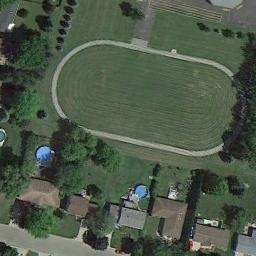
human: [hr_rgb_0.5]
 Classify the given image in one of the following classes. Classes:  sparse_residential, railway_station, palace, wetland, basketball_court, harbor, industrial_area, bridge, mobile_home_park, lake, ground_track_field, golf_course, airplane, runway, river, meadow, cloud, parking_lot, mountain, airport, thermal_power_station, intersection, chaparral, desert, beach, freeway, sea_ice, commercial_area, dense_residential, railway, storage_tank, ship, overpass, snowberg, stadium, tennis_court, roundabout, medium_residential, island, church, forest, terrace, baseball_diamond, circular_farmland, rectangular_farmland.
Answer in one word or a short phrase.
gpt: ground_track_field